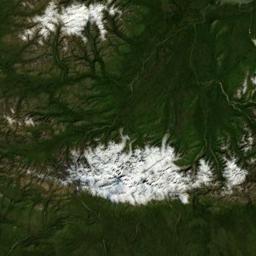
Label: snowberg